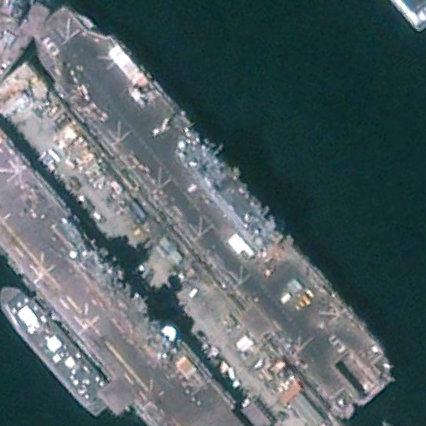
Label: assault